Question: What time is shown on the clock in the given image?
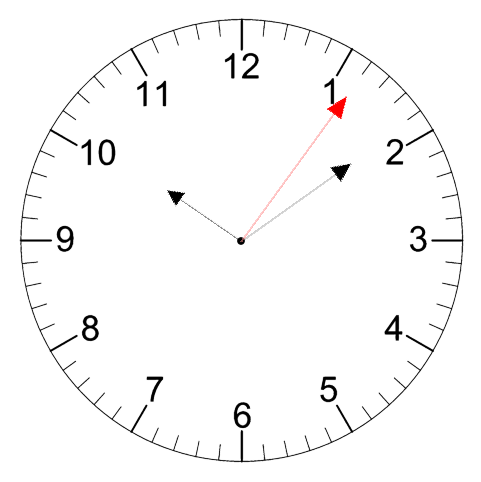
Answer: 10:09:06